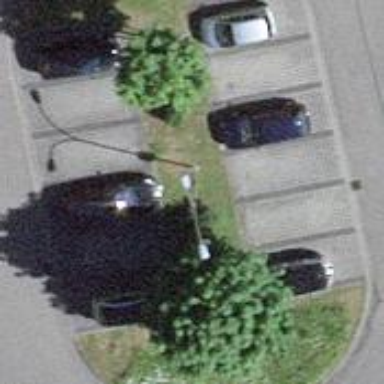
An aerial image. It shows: Parking area with surface dedicated for park and ride.